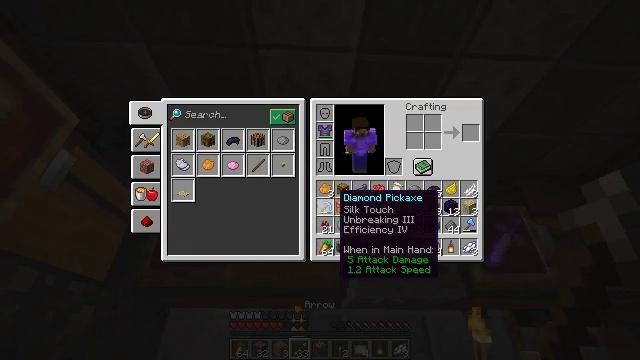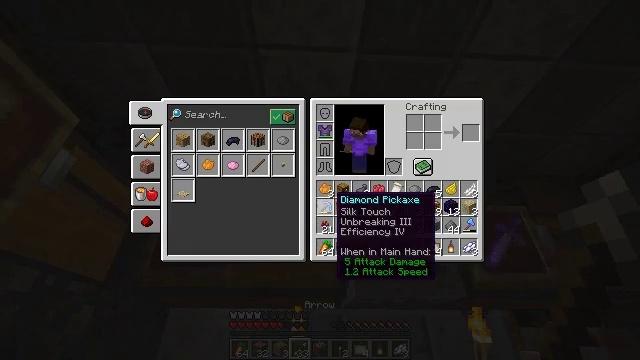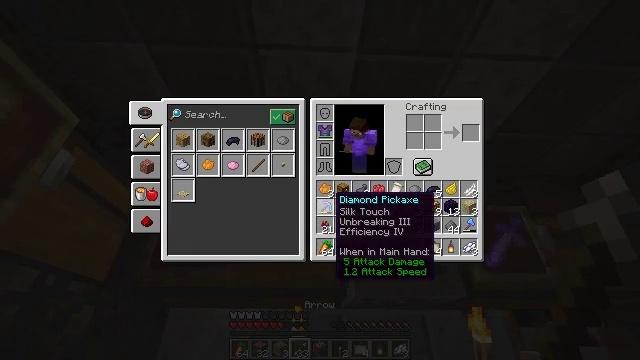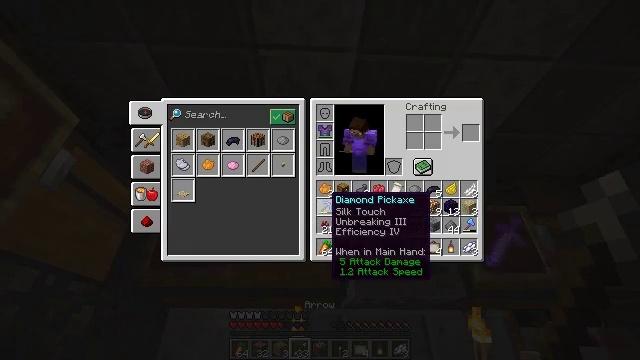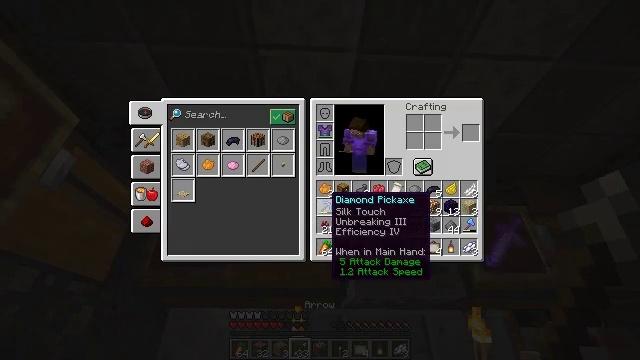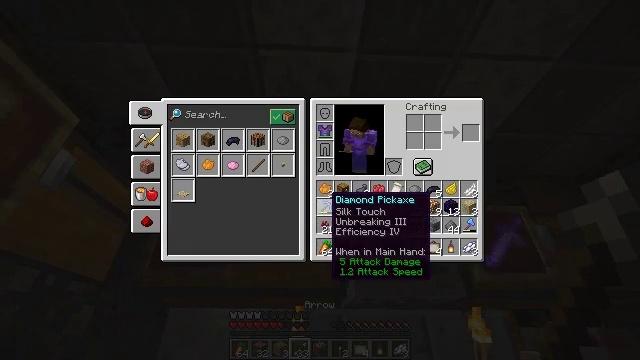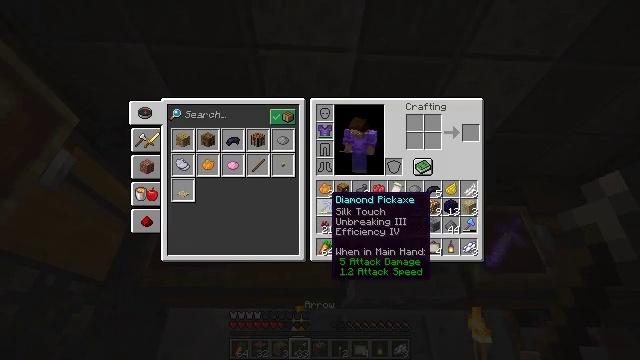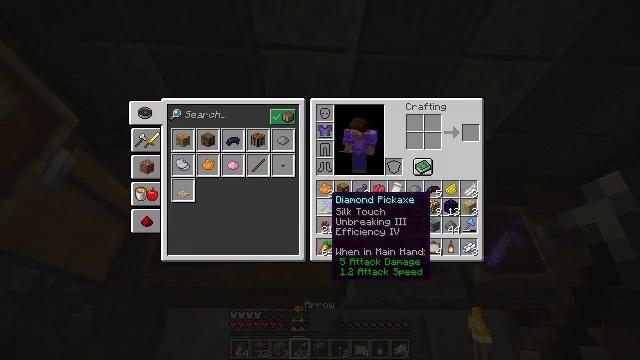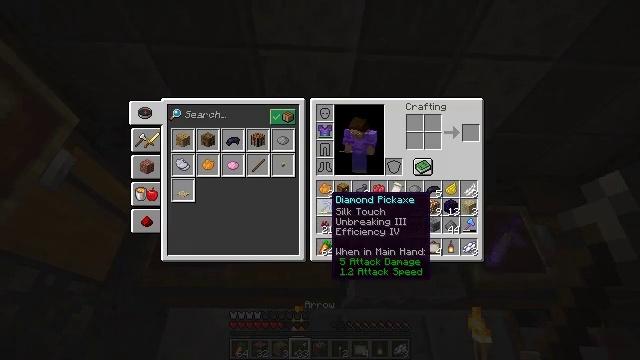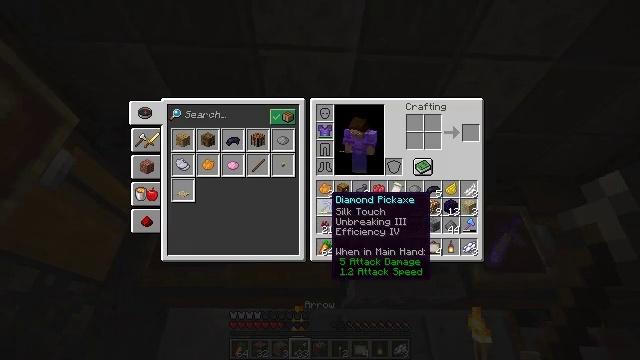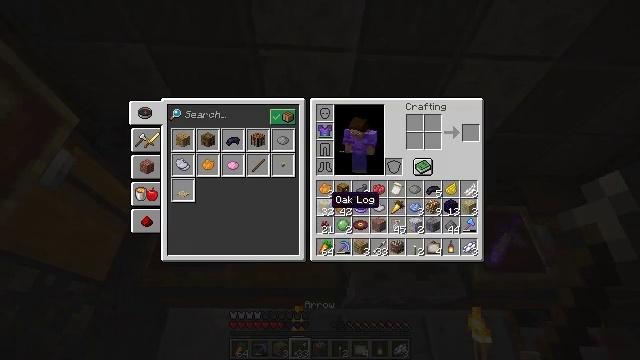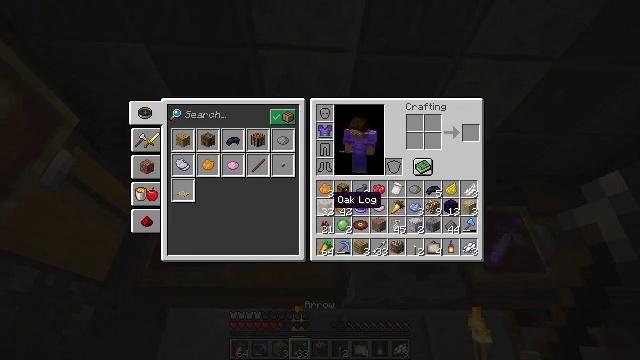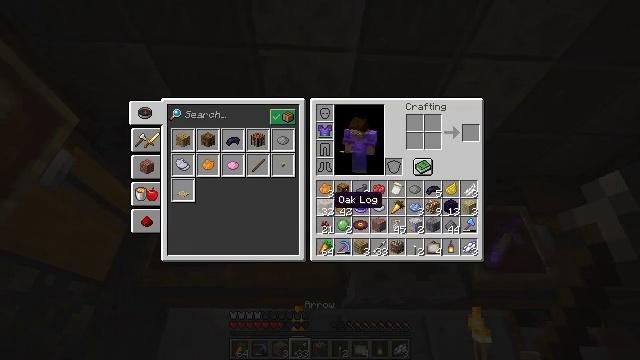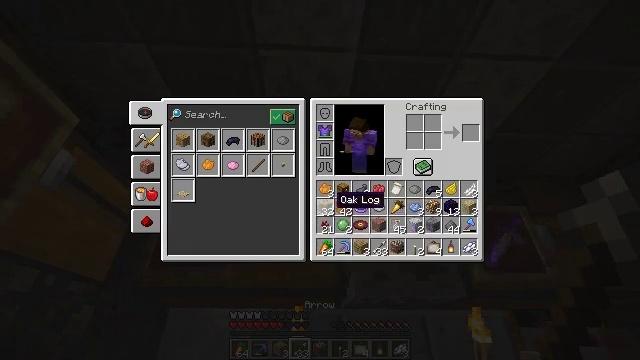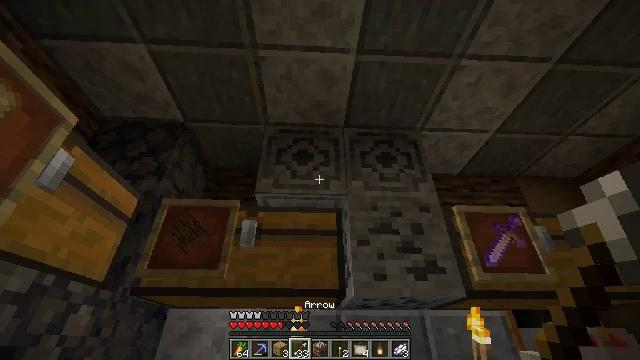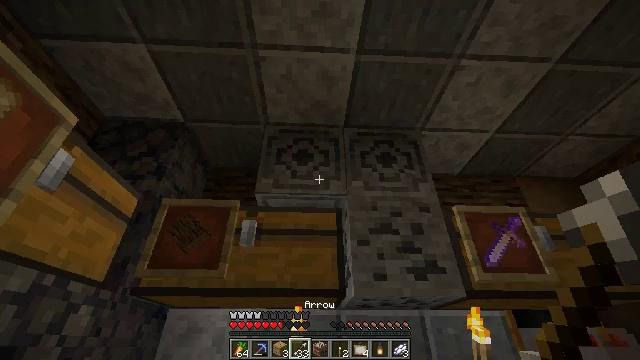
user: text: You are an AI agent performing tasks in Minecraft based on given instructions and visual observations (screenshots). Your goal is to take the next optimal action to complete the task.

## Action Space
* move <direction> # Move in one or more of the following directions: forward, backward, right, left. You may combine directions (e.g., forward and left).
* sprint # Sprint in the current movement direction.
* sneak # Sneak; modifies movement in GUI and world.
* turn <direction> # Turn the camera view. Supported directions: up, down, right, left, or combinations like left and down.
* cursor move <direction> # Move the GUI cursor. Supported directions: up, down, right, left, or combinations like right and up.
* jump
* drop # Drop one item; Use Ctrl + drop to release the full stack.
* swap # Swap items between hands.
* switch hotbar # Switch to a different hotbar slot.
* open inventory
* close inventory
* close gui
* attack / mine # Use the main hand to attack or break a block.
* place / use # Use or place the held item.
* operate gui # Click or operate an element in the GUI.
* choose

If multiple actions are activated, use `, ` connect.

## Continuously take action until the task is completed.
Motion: motion action
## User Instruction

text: Gather the lodestone for later use.
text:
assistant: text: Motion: sneak
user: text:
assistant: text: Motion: sneak
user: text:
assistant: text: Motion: sneak
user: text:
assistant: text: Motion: sneak
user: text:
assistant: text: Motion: sneak
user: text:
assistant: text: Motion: sneak
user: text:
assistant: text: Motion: sneak
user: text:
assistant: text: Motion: sneak
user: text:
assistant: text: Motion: sneak
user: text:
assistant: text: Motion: sneak, switch to hotbar 2
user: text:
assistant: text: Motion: sneak, switch to hotbar 2
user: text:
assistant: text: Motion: sneak
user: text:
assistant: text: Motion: no_op
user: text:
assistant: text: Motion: no_op
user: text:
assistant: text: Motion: close gui
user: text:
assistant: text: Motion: no_op
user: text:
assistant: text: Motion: no_op
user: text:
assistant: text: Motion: turn left and up, switch to hotbar 2
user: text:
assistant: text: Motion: switch to hotbar 2
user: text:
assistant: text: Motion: switch to hotbar 2
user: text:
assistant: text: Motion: no_op
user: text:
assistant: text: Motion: attack / mine
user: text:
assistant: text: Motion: attack / mine
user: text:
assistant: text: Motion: attack / mine
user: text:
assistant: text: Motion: attack / mine
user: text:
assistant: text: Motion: attack / mine
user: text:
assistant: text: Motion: attack / mine
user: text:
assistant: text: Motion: attack / mine
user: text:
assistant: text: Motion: attack / mine
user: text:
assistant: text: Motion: attack / mine